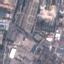
Land use / land cover class: Industrial